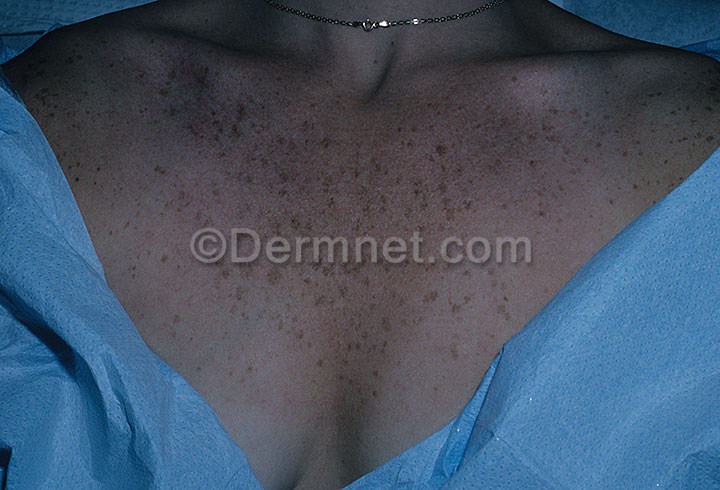
Disease: Light Diseases and Disorders of Pigmentation